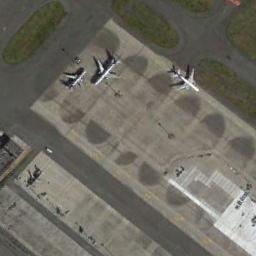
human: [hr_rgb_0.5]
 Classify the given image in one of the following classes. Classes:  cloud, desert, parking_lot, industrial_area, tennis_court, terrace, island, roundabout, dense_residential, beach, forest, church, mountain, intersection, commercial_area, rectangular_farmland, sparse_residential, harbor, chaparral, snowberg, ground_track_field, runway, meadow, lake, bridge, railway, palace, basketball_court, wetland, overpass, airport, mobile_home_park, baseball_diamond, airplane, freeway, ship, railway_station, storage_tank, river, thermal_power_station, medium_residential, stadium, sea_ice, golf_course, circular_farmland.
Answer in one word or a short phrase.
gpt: airplane